Field crop: maize
Growth stage: 2
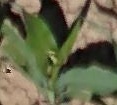
Species: maize